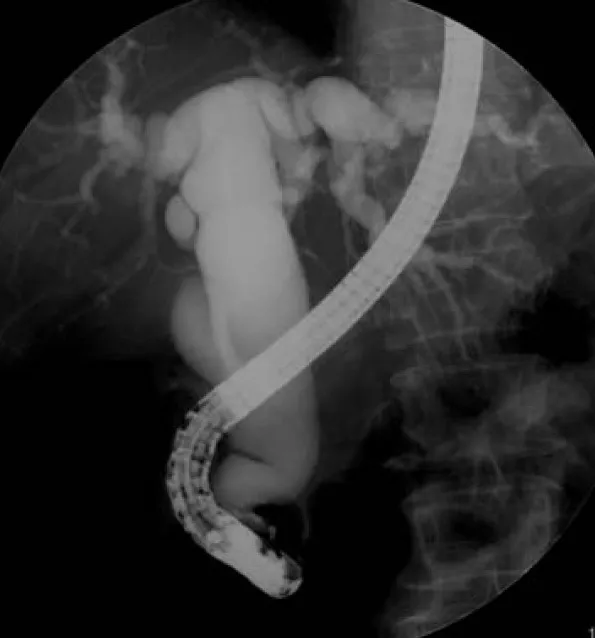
ERCP shows severe stenosis of the distal portion of the CBD and marked proximal dilation. The main pancreatic duct is not dilated.
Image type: radiology (x_ray)